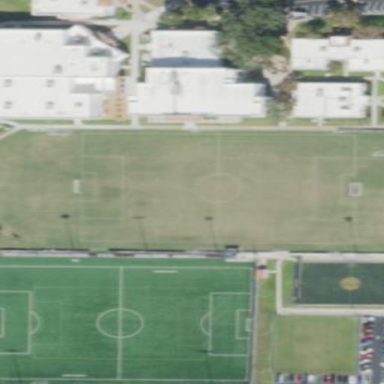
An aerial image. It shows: Soccer pitch for leisureland activities.